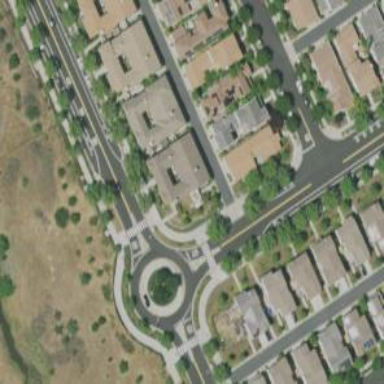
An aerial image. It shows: Marked footway crossing with zebra markings.